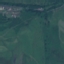
Land use / land cover class: Pasture